Question: How can I create multiple schema under a user defined DB in hive?
I am trying to create a schema under a DB sam_db in hive. I am using the folowing code.
'''
use sam_db;
create schema sam_db_schema;
'''
But when I visit the local host to see the filesystem I see that instead of a schema being created inside sam_db a db named sam_db_schema is getting created.
Below is the screen shot presenting my case:

Isn't multiple schemas for a DB not possible in hive.
If possible then how do I create them.
Are both database and schema same for hive. Because when I do a
'''
show databases;
show schemas
'''
It gives me the same output.
Please help me understand : Thanks in advance
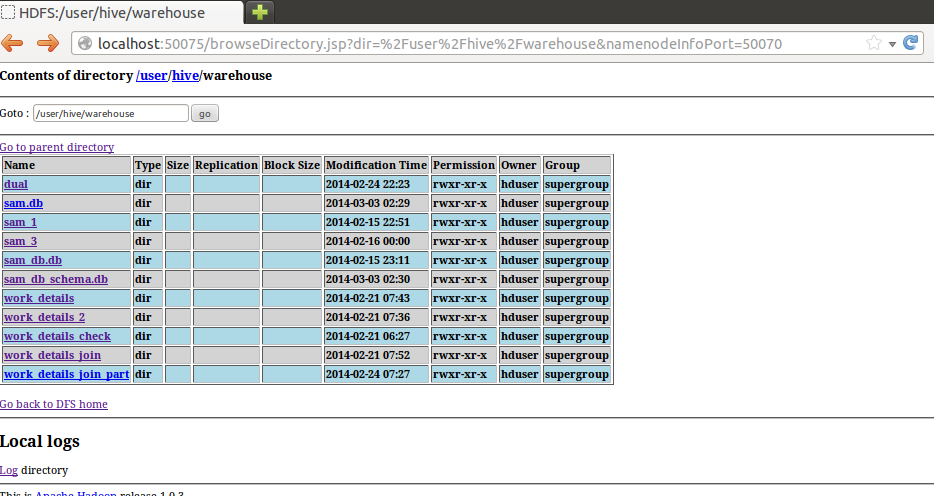
Answer: > Are both database and schema same for hive?
Yes. The <URL> states this clearly:
> '''
CREATE (DATABASE|SCHEMA) [IF NOT EXISTS] database_name
[COMMENT database_comment]
[LOCATION hdfs_path]
[WITH DBPROPERTIES (property_name=property_value, ...)];
'''
The uses of